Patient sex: F
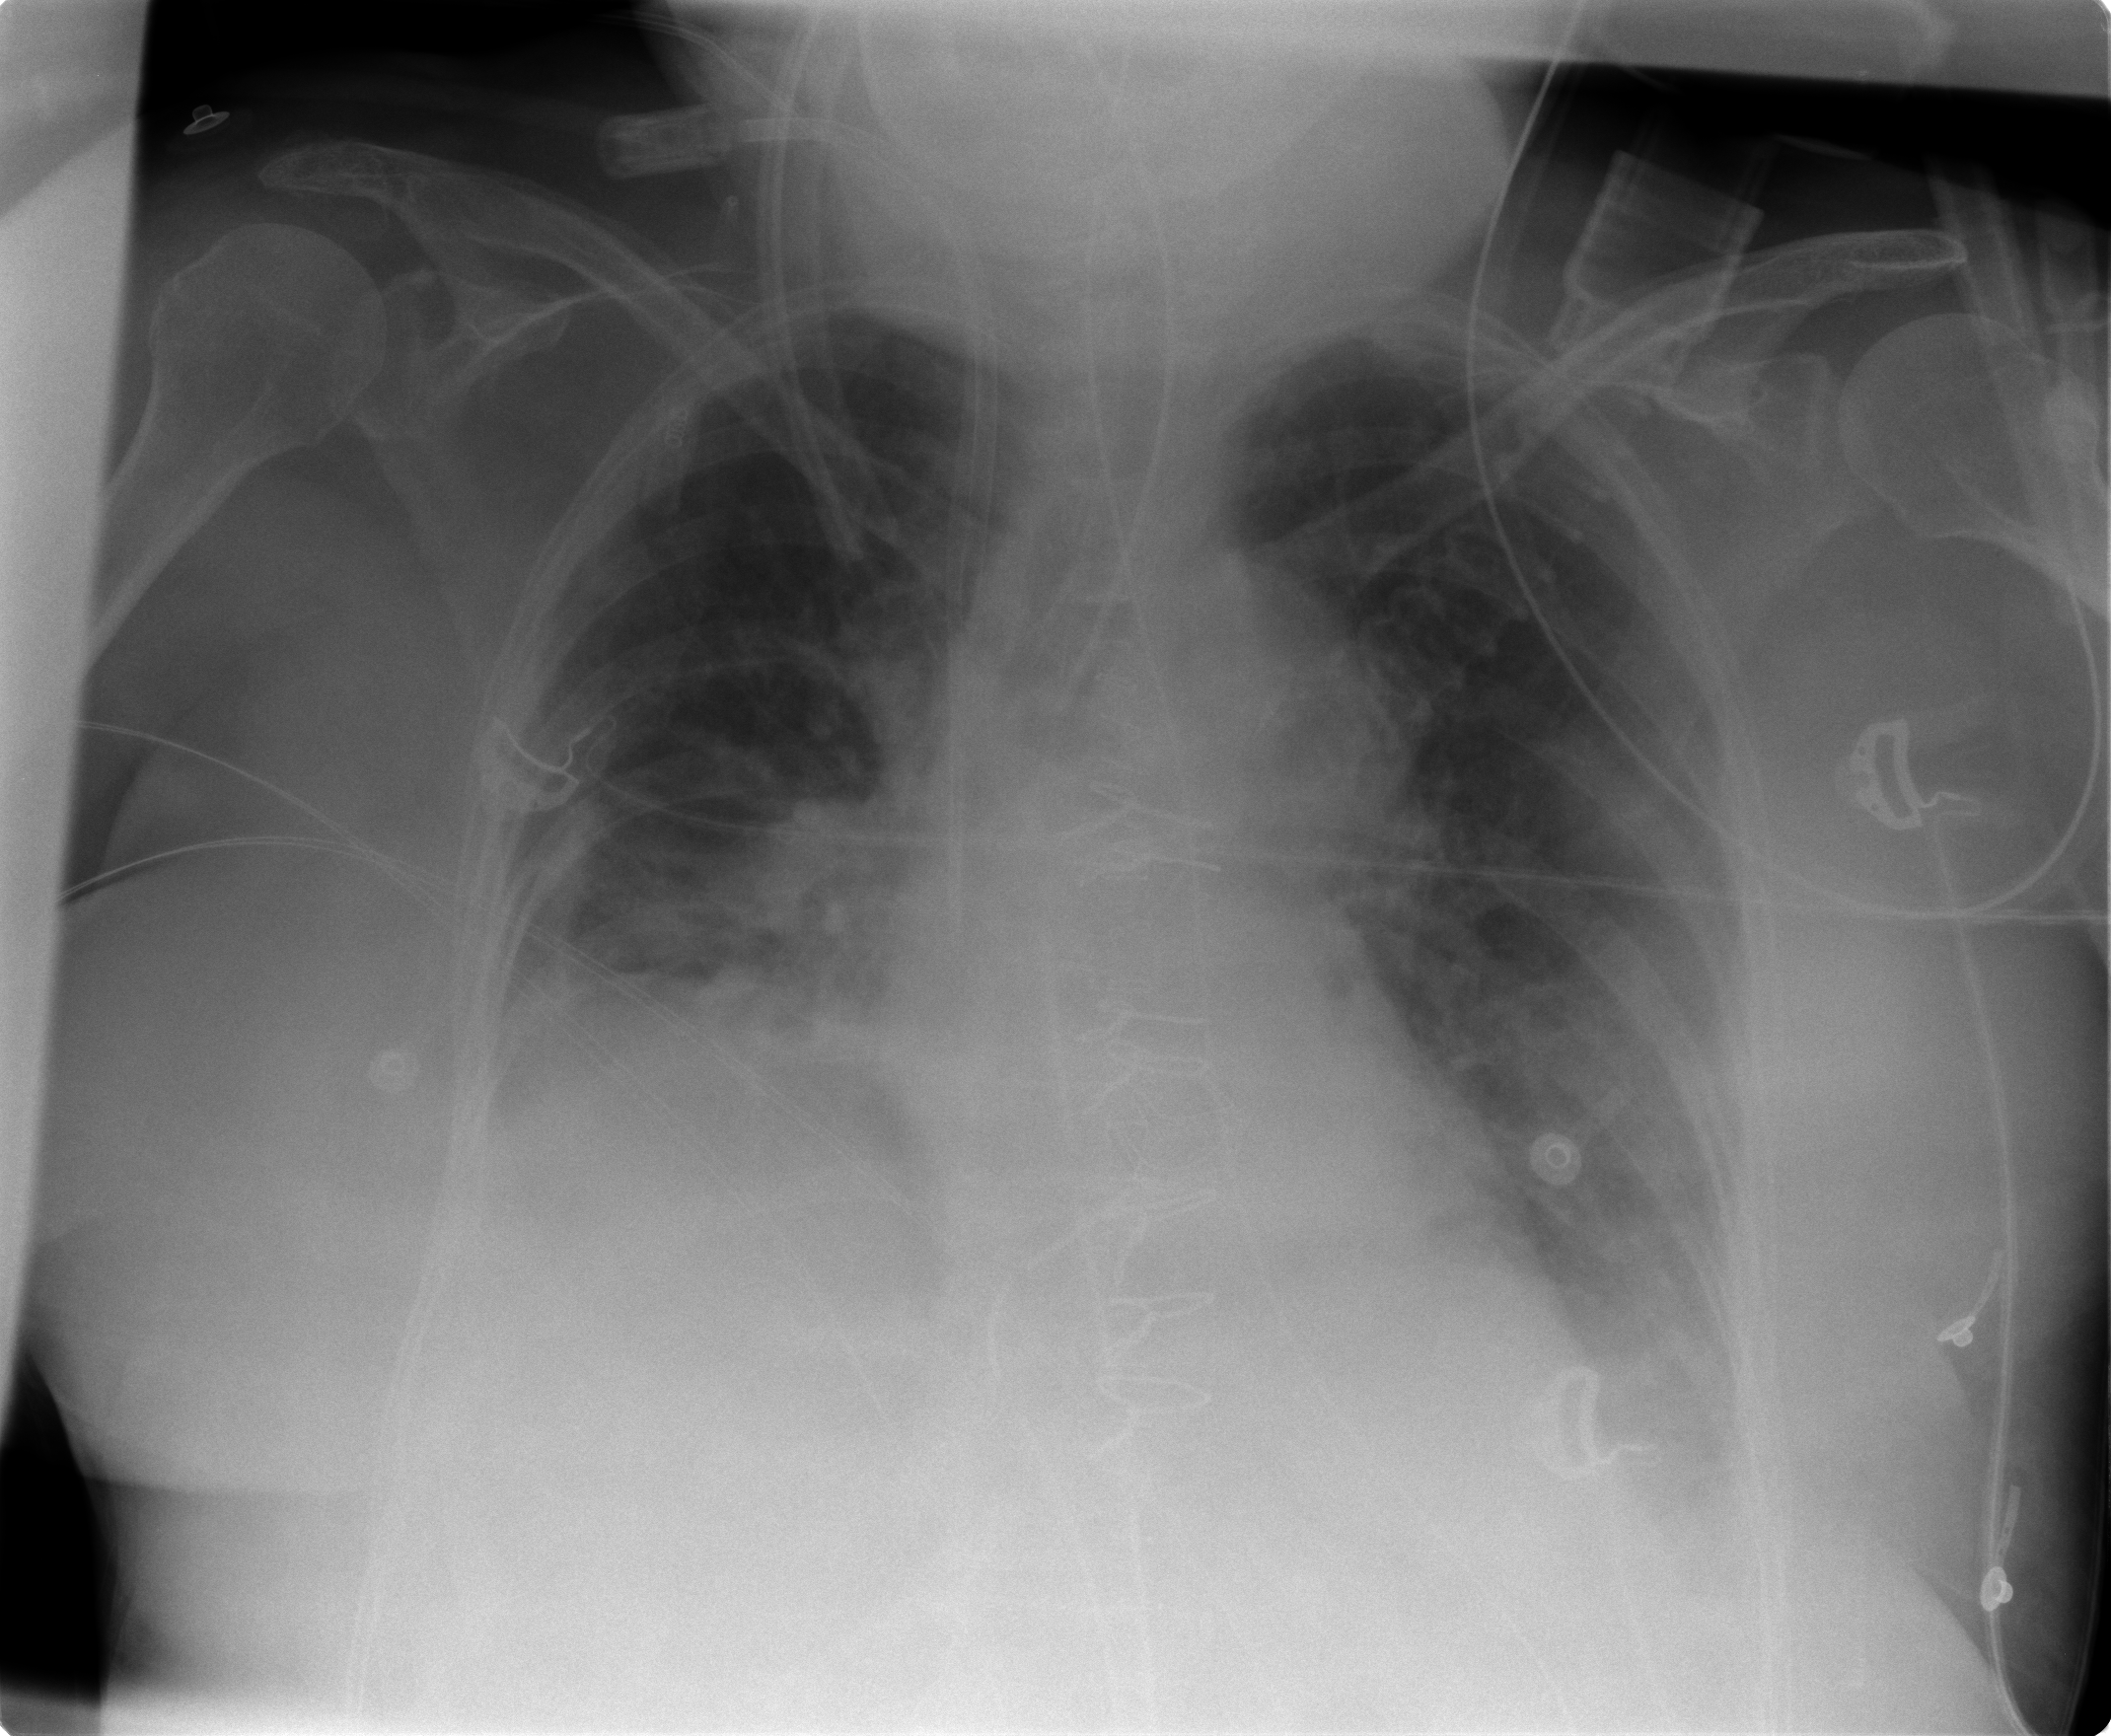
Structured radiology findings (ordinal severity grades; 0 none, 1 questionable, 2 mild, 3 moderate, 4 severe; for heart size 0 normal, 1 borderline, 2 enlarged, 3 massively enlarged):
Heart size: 1
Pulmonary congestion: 2
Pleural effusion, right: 1
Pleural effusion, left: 2
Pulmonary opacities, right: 0
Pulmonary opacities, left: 0
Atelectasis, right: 2
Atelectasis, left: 2